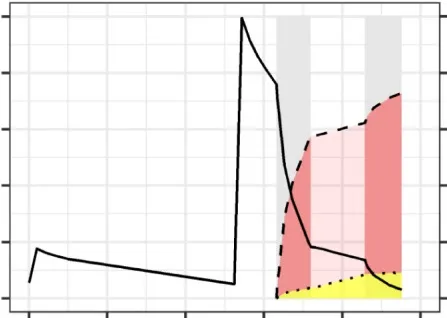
(C) model-predicted amount of ganciclovir in the body (black solid line), and predicted total amount eliminated since start of first HDF session (dashed line), which is the sum of elimination by residual ganciclovir clearance of the patient (yellow shaded area, limited by dotted line) and HDF (red shaded area).
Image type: ophthalmic_imaging (oct)